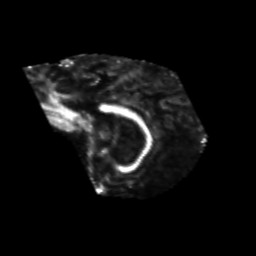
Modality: FA
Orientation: sagittal
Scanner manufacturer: siemens
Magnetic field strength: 3 T
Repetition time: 6.8 s
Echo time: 0.093 s